Question: In View Controller A, in viewDid Load I have this:
'''
UIImage * backButtonImage = [UIImage imageNamed: @"bar-arrow"];
UIBarButtonItem* b = [[UIBarButtonItem alloc] initWithImage:backButtonImage style:UIBarButtonItemStylePlain target:nil action:nil];
self.navigationItem.backBarButtonItem = b;
'''
Still In the next view controller's nav. bar I get this:

In other words - the original back arrow of IOS7 still shows. cannot get rid of it!!
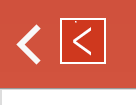
Answer: Generally hide default back button from NativationBar:
'''
[self.navigationItem setHidesBackButton:YES animated:YES];
[self.navigationItem setHidesBackButton:YES];
'''
and do following code:
'''
UIButton *BackButton = [UIButton buttonWithType:UIButtonTypeCustom];
[BackButton setImage:[UIImage imageNamed:@"bar-arrow"] forState:UIControlStateNormal];
[BackButton addTarget:self action:@selector(prevButtonAction)forControlEvents:UIControlEventTouchUpInside];
[BackButton setFrame:CGRectMake(0, 0, 12, 20)];// set as par your need
UIBarButtonItem *barButton = [[UIBarButtonItem alloc] initWithCustomView:BackButton];
self.navigationItem.leftBarButtonItem = barButton;
-(void)prevButtonAction
{
[self.navigationController popViewControllerAnimated:YES];
}
'''